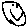
Label: smiley face